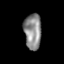
Tissue: lung
Cell type: Epithelial cells
Senescence score: 0.1801
Nuclear area (px): 599
Mean DAPI intensity: 140.554